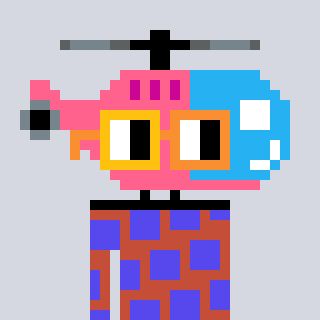
a pixel art character with square yellow and orange glasses, a helicopter-shaped head and a rust-colored body on a cool background